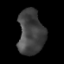
Tissue: lung
Cell type: Epithelial cells
Senescence score: 0.1942
Nuclear area (px): 1131
Mean DAPI intensity: 66.206